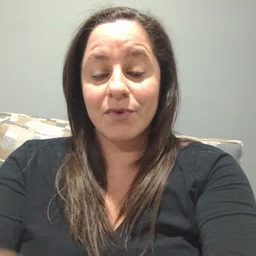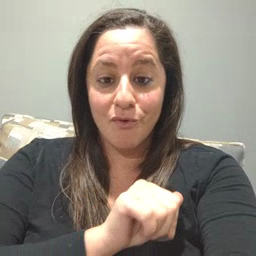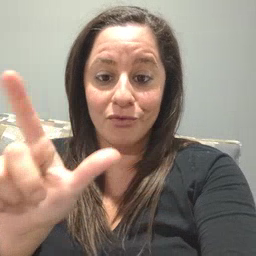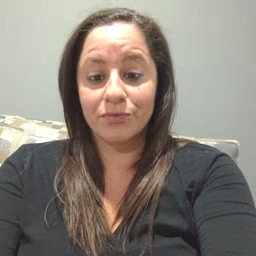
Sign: all